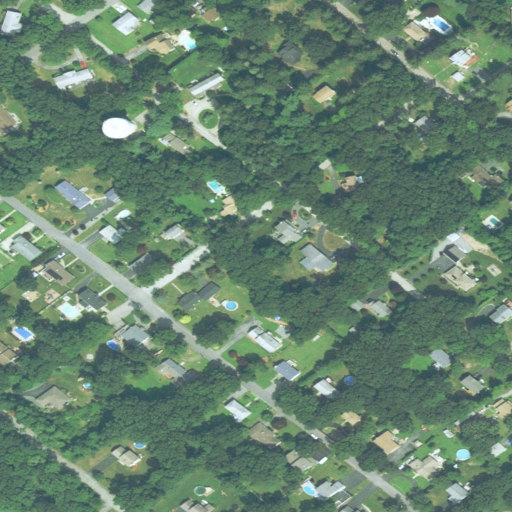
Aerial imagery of mountain in Rhode Island named Pine Hill containing open development, medium intensity development, low intensity development, mixed forest, deciduous forest, and evergreen forest